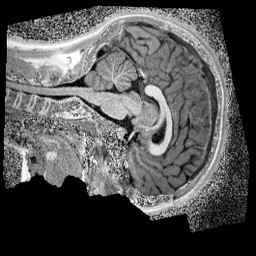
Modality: UNIT1_denoised
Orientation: sagittal
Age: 12
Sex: male
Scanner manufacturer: siemens
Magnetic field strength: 3 T
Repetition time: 4 s
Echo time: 0.00299 s